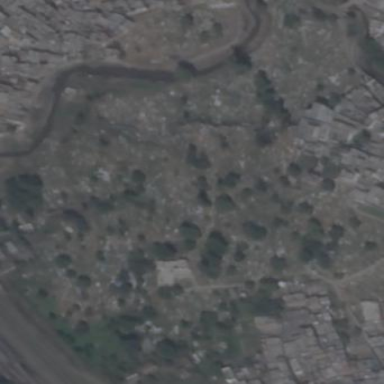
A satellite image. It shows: Cemetery.